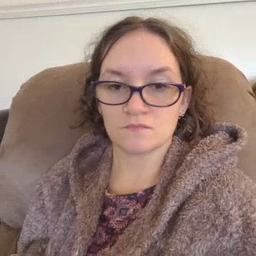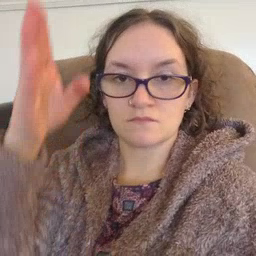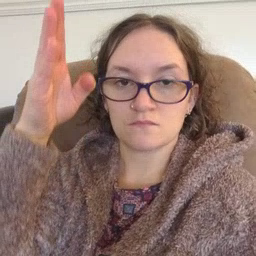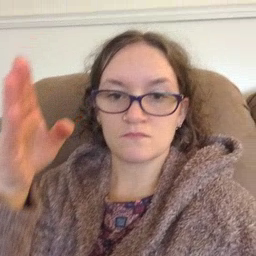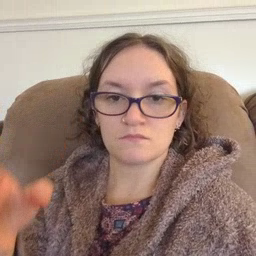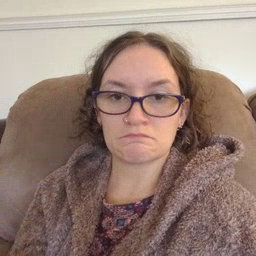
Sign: kiss